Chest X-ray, PA view. Patient: 60 years old, sex F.
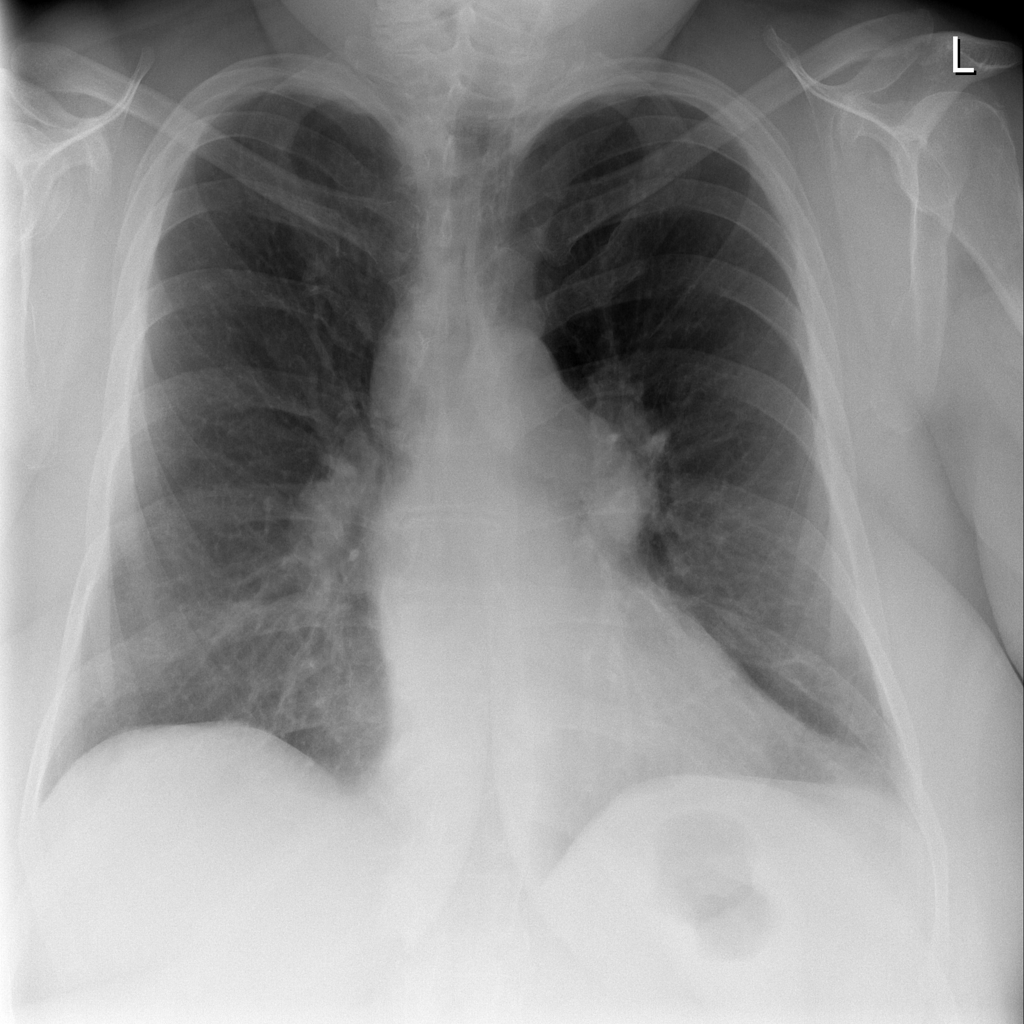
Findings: Infiltration, Mass